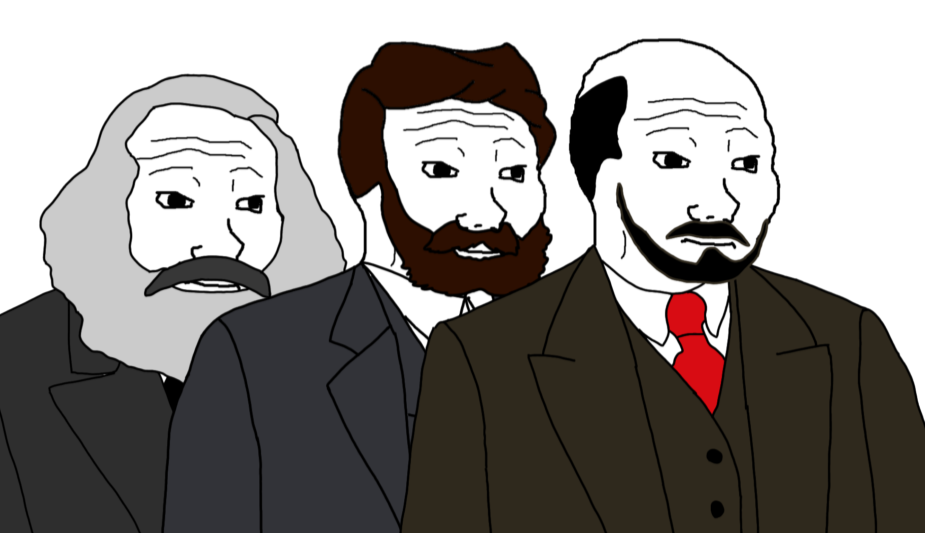
Label: 5_unsorted